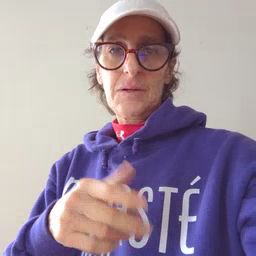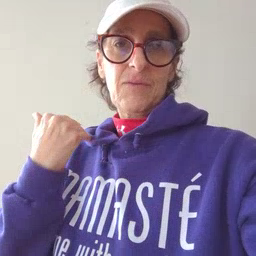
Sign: before